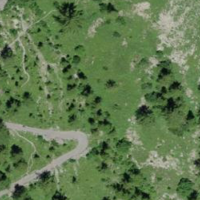
EUNIS habitat code: 23
Species observed at this site:
Trifolium pratense
Euphorbia cyparissias
Laserpitium latifolium